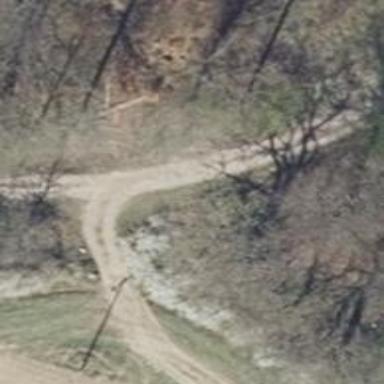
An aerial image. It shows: Dirt track road with grade 3 tracktype.